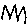
Label: zigzag